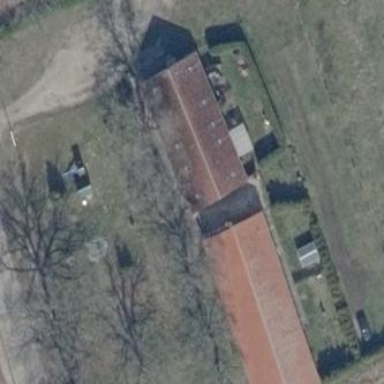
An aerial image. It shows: Detached building.